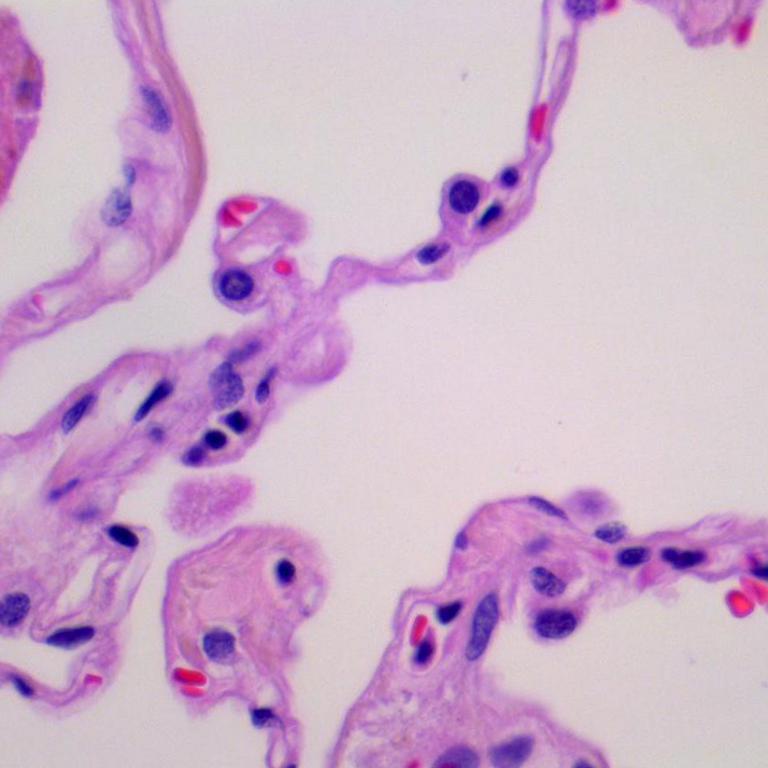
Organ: lung
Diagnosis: benign